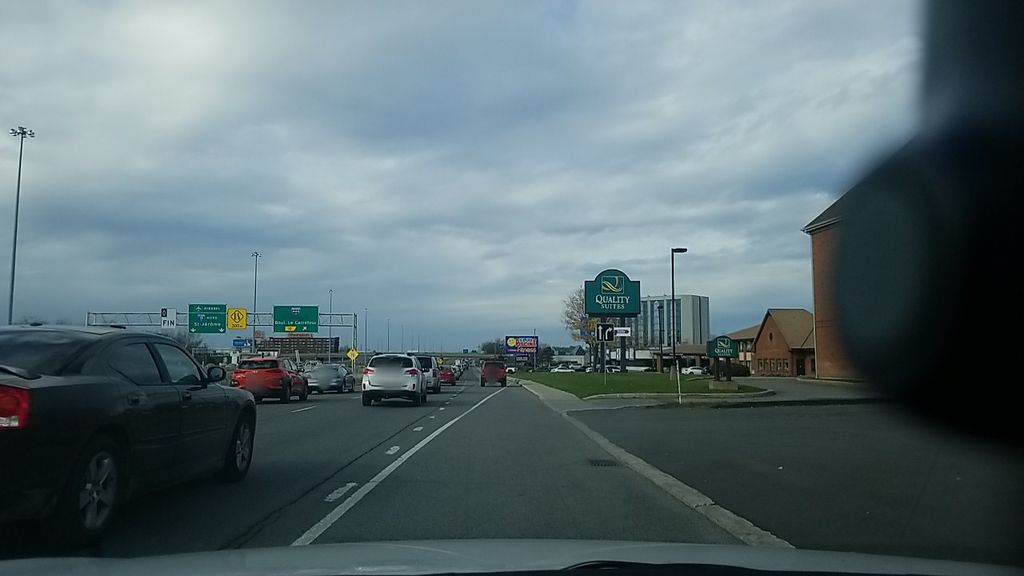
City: montreal